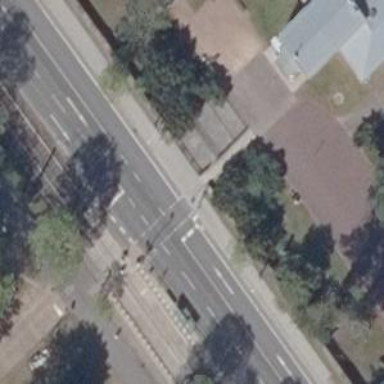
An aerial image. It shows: Secondary road with asphalt surface. There is sidewalk on the left and cycle lane on the left side as well.